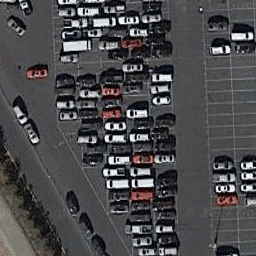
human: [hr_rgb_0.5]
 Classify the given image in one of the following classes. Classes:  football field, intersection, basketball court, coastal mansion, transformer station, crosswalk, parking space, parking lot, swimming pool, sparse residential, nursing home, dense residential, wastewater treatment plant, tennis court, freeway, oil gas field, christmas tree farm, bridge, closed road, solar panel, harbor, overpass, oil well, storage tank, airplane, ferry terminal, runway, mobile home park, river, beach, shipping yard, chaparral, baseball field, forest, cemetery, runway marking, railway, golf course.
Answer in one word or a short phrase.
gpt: parking lot